Interaction volume radius: 5 \u00c5
Interaction volume height: 35 \u00c5
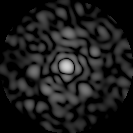
Disorder parameter: 0.8732